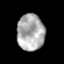
Tissue: prostate
Cell type: T cells
Senescence score: 0.3566
Nuclear area (px): 974
Mean DAPI intensity: 173.068